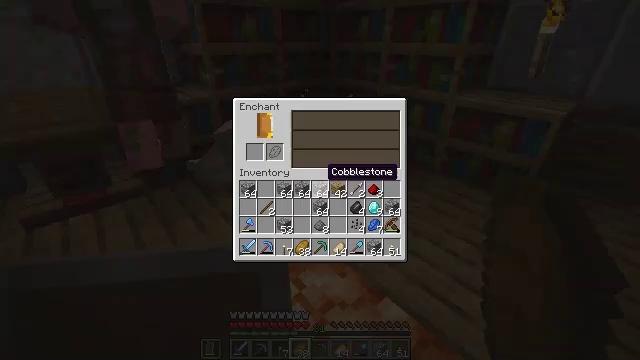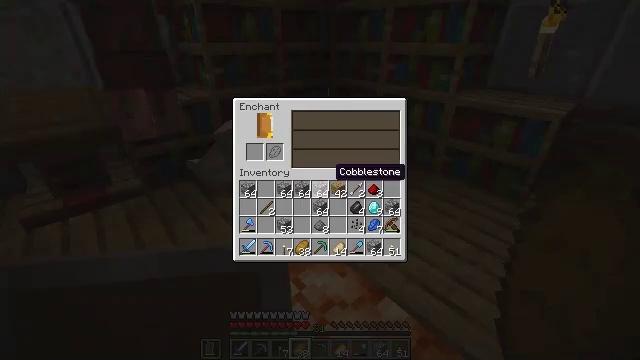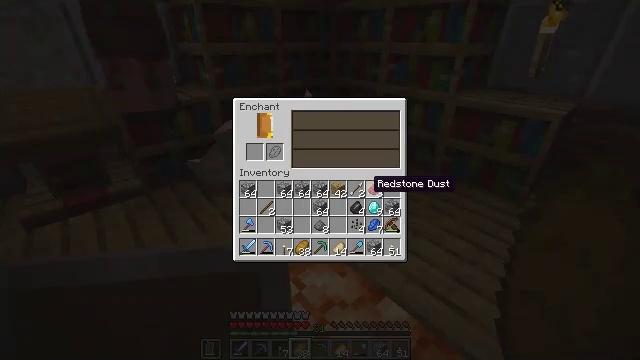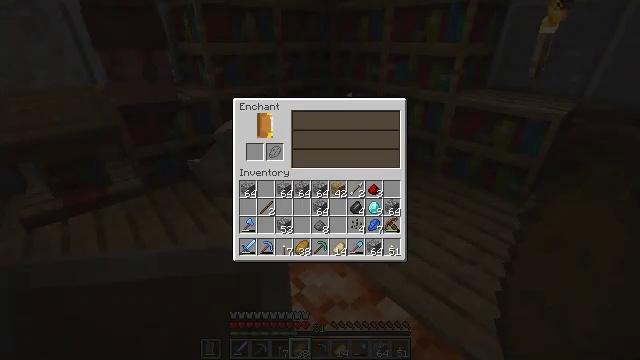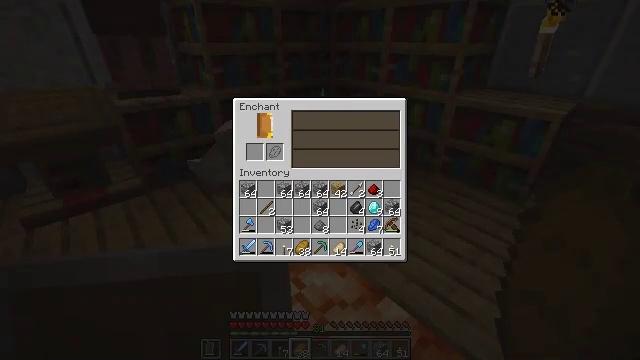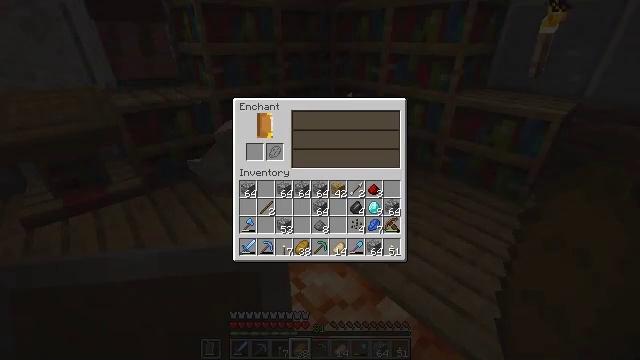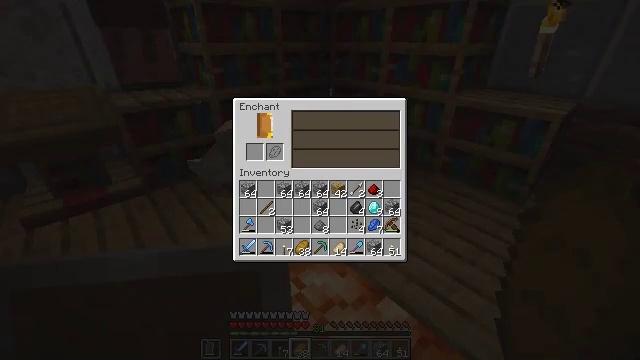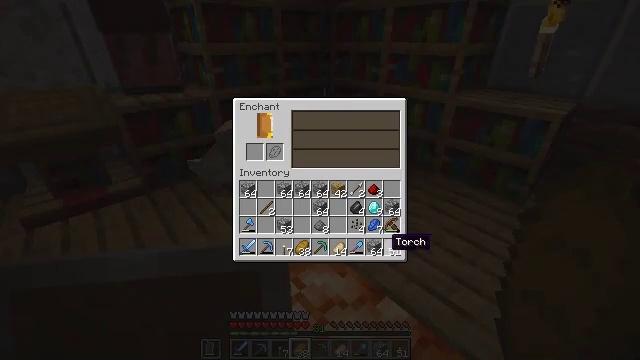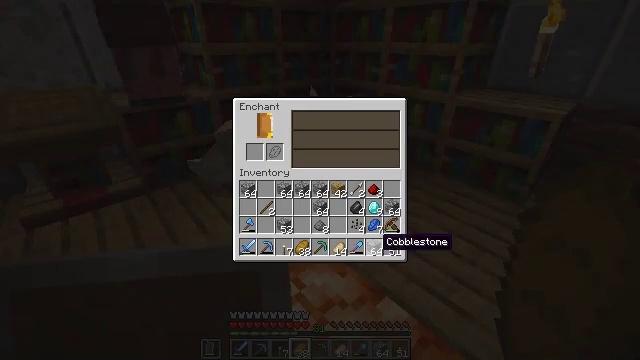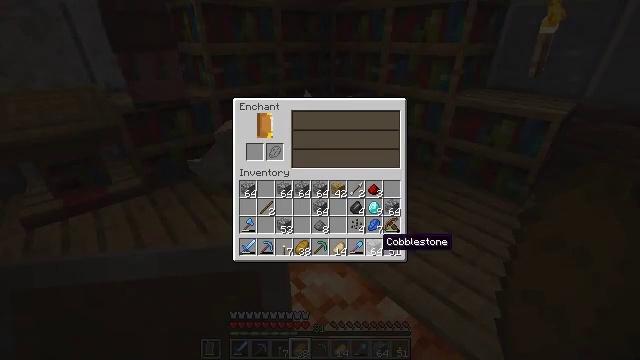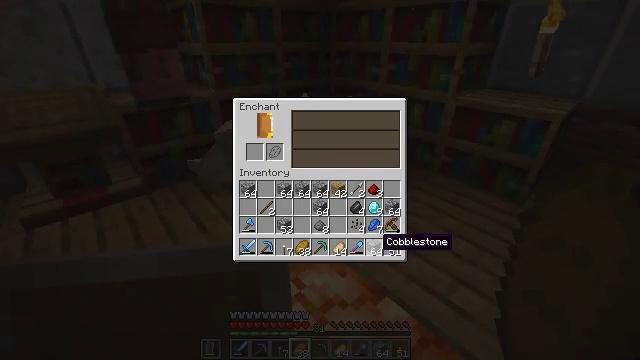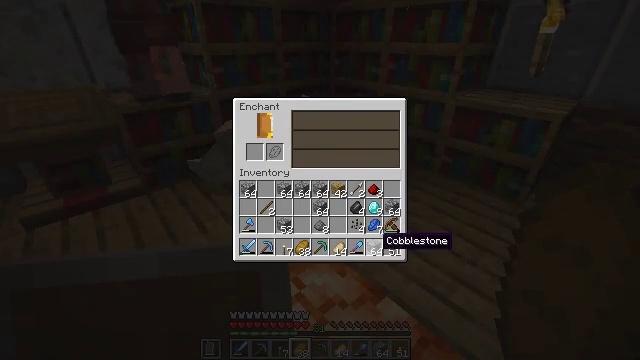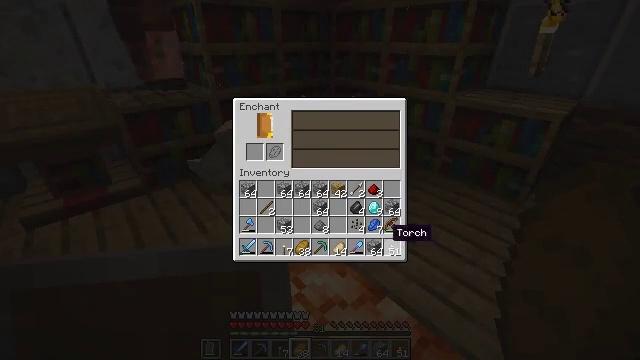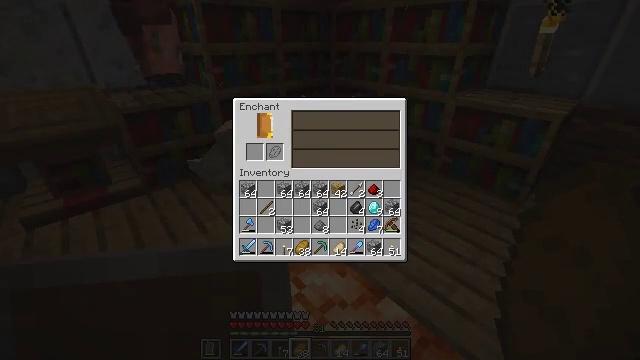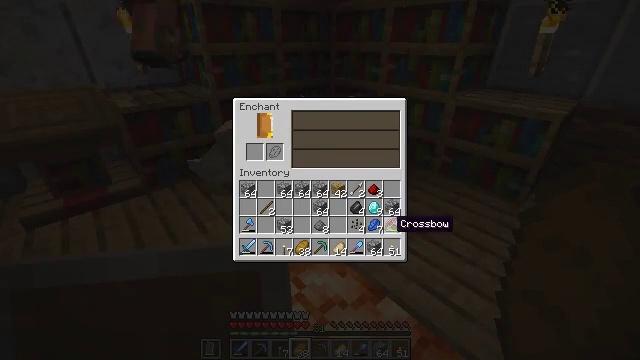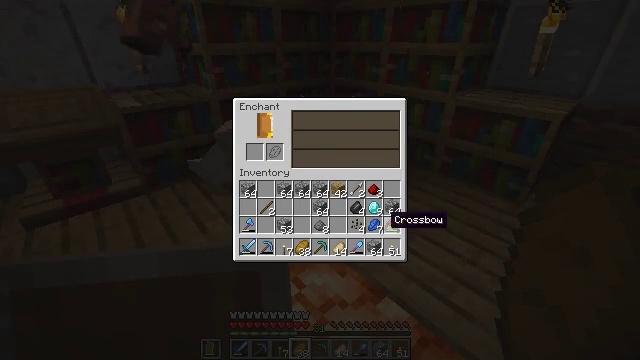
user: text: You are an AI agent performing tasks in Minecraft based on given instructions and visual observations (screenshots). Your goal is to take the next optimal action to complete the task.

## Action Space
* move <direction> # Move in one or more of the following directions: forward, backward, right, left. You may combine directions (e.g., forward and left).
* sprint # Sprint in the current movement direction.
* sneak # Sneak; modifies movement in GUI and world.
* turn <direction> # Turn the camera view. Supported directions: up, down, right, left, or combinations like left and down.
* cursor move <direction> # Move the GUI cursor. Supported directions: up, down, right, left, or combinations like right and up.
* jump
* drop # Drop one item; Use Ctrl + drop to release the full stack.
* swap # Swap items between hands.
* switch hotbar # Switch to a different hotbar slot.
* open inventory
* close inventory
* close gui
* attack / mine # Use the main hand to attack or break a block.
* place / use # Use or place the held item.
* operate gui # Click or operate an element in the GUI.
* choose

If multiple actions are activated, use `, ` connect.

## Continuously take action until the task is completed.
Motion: motion action
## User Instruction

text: Use the crafting table to make a crossbow.
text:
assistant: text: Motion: cursor move right
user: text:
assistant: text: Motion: cursor move right and down
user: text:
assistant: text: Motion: cursor move right and down
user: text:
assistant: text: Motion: cursor move right and down
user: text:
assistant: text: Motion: cursor move down
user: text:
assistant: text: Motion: cursor move left
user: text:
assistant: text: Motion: cursor move left
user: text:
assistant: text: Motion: cursor move left
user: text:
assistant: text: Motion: no_op
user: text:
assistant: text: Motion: no_op
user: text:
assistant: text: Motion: no_op
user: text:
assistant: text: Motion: cursor move right and up
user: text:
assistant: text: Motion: no_op
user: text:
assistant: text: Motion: sneak
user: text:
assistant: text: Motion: sneak
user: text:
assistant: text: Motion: sneak
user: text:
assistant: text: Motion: sneak
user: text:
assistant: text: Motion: sneak
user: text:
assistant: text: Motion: sneak
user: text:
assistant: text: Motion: sneak, operate gui
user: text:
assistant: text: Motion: sneak, operate gui
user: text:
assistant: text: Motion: sneak
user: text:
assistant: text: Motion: sneak, cursor move right
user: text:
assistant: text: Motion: sneak
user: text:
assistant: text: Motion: sneak
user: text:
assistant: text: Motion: sneak, operate gui
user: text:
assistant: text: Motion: sneak, operate gui
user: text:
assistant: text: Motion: sneak
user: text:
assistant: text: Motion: sneak
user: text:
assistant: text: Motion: sneak, cursor move up